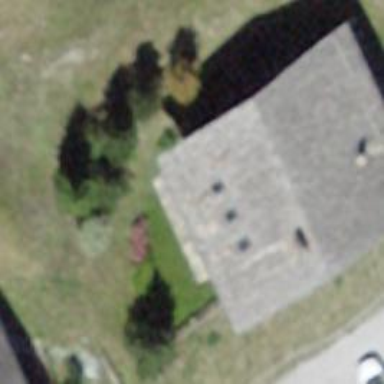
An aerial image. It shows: Building with tile roof.